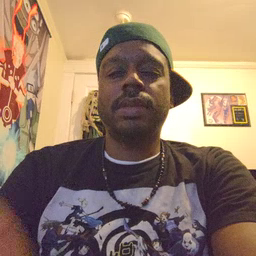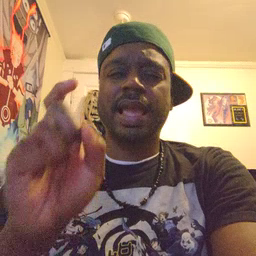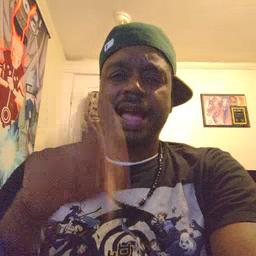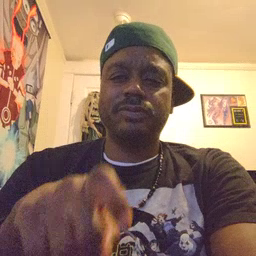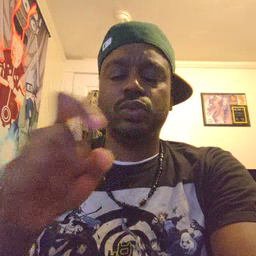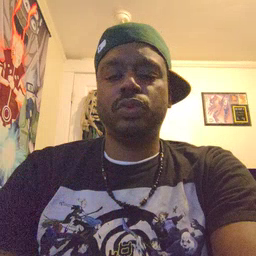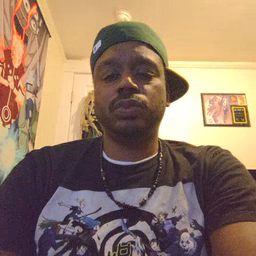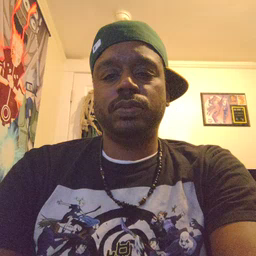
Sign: haveto